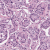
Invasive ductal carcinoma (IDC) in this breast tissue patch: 1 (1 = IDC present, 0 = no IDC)